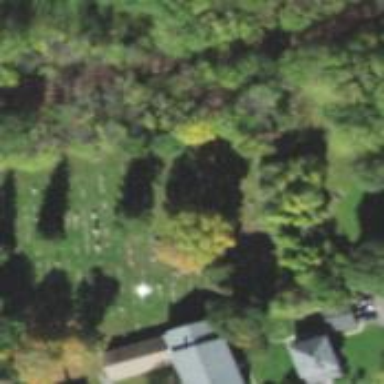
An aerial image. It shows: Cemetery.